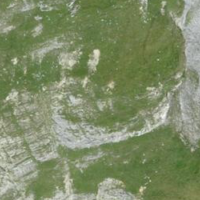
EUNIS habitat code: 23
Species observed at this site:
Pyrrhocorax graculus
Falco tinnunculus
Aquila chrysaetos